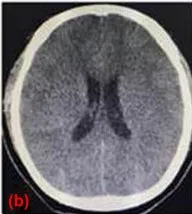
(b and c) Head CT scan showing the decreased density of brain parenchyma, and the narrowed cistern and sulcus, which indicate diffuse swelling of the brain.
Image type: radiology (ct)